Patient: sex M, age 46
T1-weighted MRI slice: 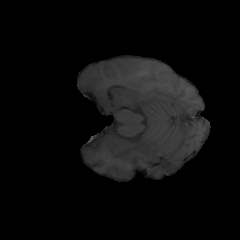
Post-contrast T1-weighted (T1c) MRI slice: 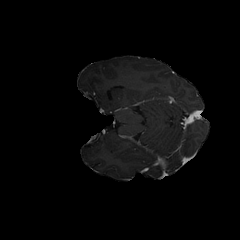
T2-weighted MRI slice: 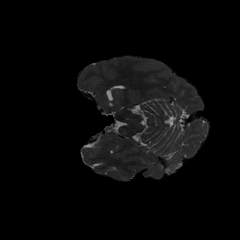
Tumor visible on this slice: no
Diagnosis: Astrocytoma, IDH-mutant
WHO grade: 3